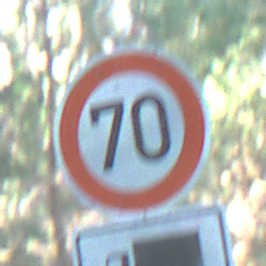
Verkehrszeichen: Geschwindigkeit70
Zusatzzeichen unten: HinweisDurchSinnbild7
Umgebung: Outdoor, Nature
Tageszeit: MorningAfternoon
Wetter: Clear
Licht: Natural
Jahreszeit: NotSpecified
Kontrast: LowContrast